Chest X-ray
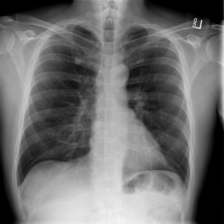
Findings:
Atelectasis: negative
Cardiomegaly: negative
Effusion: negative
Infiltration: negative
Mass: negative
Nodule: negative
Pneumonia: negative
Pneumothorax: negative
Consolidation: negative
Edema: negative
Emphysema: negative
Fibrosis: negative
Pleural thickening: negative
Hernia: negative